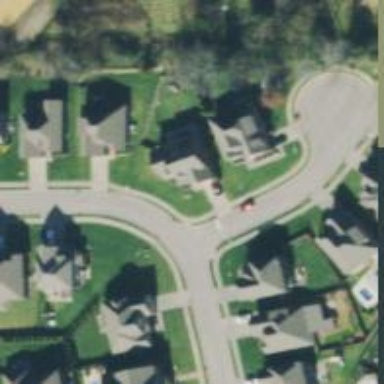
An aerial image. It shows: Residential road with asphalt surface and detached sidewalk.